Question: I'm trying deploying my application in WAS 5 & 6, there is an error message
"VirtualHost or Web application not found"
"The web group default_host / RbsWeb has not been defined" as below image
when the application is down, there any way so that i can change/redirect to another .jsp page for this error, how this can be done, do need to do anything in default host under Server - Environment - Virtual Host
thanks in advance

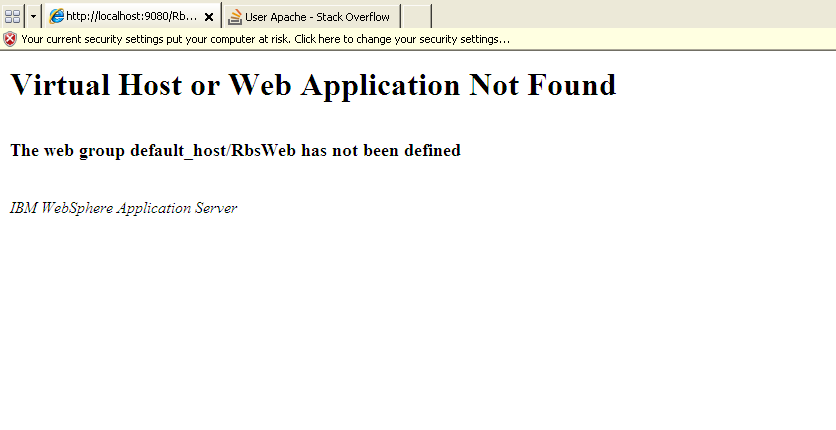
Answer: Try creating an application that has a WAR with a context-root of "/". That WAR should become the "default" when no other WAR is installed.